Chest X-ray. View position: PA
Patient age: 48
Patient sex: F
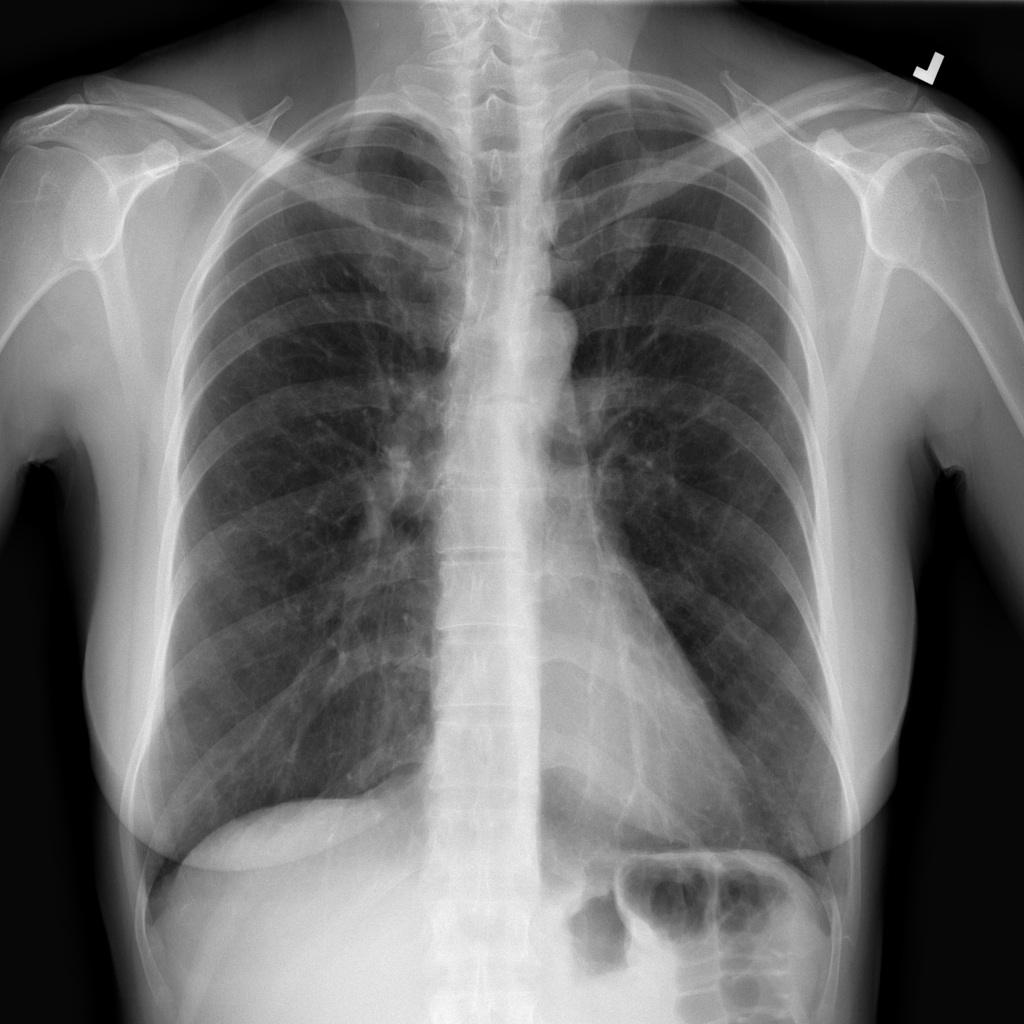
Finding: Pneumothorax